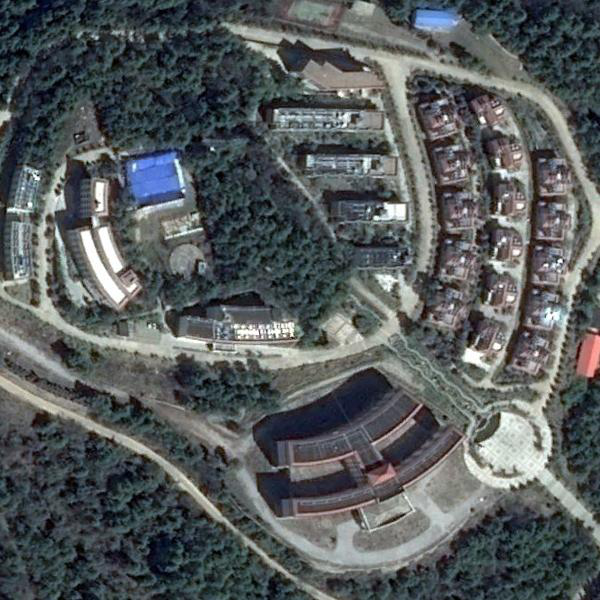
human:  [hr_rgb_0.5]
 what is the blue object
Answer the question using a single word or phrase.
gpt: building